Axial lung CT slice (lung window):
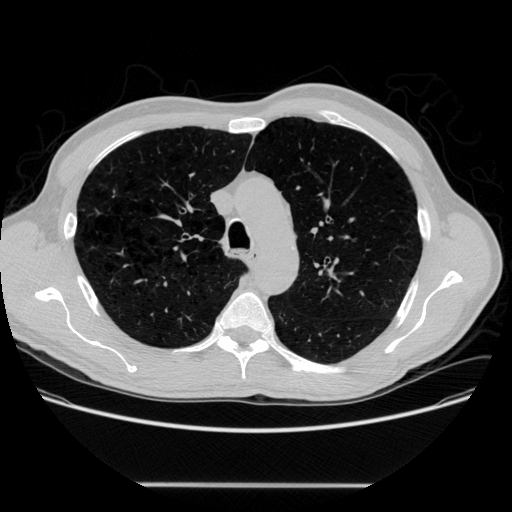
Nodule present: no